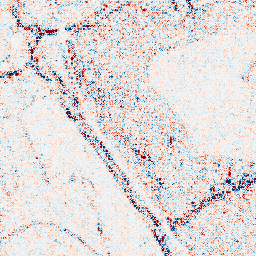
Category: wavelet
Decomposition family: wavelet_dwt
Decomposition parameters: wavelet: db4
level: 1
Upsampling method: bicubic_16x
Upsampling parameters: scale: 16
Upsampling scale: 16